Question: I am trying to scrape a list of medicines from a website.
I am using JSOUP to parse the Html.
Here is my code :
'''
URL url = new URL("http://www.medindia.net/drug-price/index.asp?alpha=a");
Document doc1 = Jsoup.parse(url, 0);
Elements rows = doc1.getElementsByAttributeValue("style", "padding-left:5px;border-right:1px solid #A5A5A5;");
for(Element row : rows){
String htm = row.text();
if(!(htm.equals("View Price")||htm.contains("Show Details"))) {
System.out.println(htm);
System.out.println();
}
}
'''
Here is the Output that I am getting:

P.S. But As I couldn't Take The Screen Shot of the complete output, I just displayed it.
I need to Know Two Things :
Why am I getting an Extra Space In front of each Drug Name and why am I getting Extra New Line After Some Drug's Name?
How do I resolve this Issue?
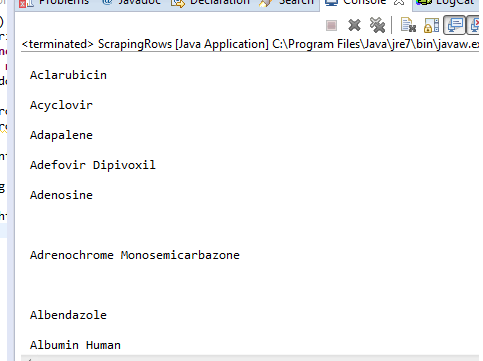
Answer: A few things:
1. It's not the complete output because there's more than one page. I put a for loop that fixes that for you.
2. You should probably trim the output using htm.trim()
3. You should probably make sure to not print when there's a newLine (!htm.isEmpty())
4. That website has a weird character with ASCII value 160 in it. I added a small fix that solves the problem. (with .replace)
Here's the fixed code:
'''
for(char page='a'; page <= 'z'; page++) {
String urlString = String.format("http://www.medindia.net/drug-price/index.asp?alpha=%c", page);
URL url = new URL(urlString);
Document doc1 = Jsoup.parse(url, 0);
Elements rows = doc1.getElementsByAttributeValue("style", "padding-left:5px;border-right:1px solid #A5A5A5;");
for(Element row : rows){
String htm = row.text().replace((char) 160, ' ').trim();
if(!(htm.equals("View Price")||htm.contains("Show Details"))&& !htm.isEmpty())
{
System.out.println(htm.trim());
System.out.println();
}
}
}
'''